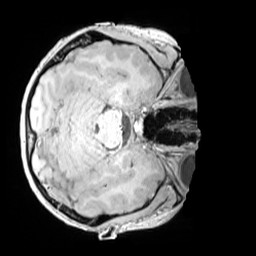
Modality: MP2RAGE
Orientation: axial
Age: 11
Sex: male
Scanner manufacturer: siemens
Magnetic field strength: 3 T
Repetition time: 4 s
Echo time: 0.00303 s